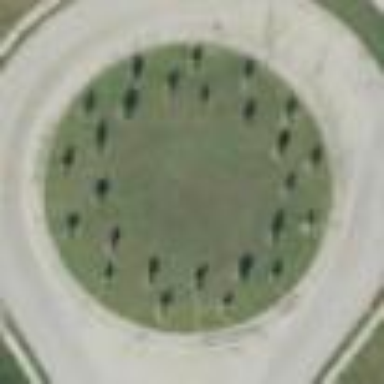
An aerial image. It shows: Secondary road with concrete surface that forms roundabout at the junction.